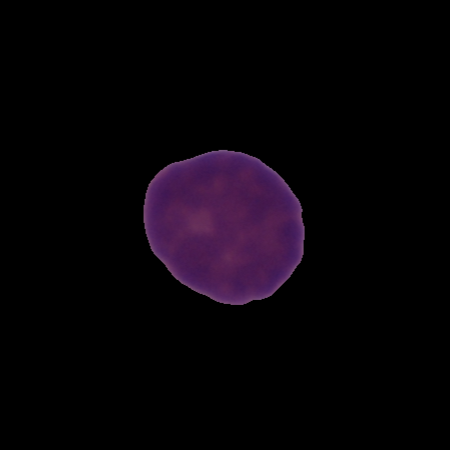
Label: healthy